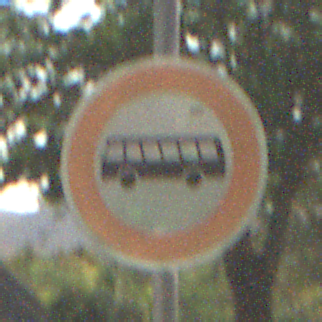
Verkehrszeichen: VerbotKraftomnibusse
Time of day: Night
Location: Outdoor (Nature)
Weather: Clear
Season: NotSpecified
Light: Natural